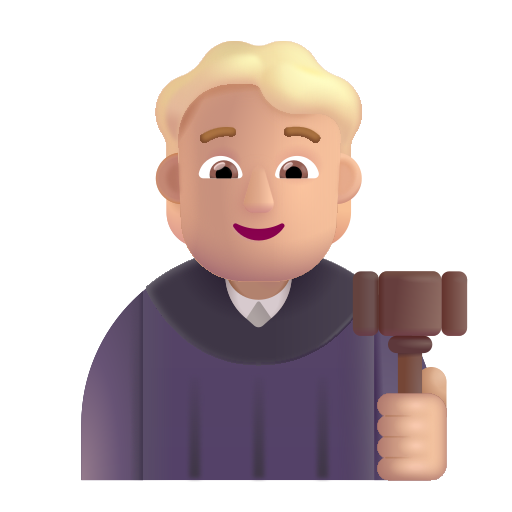
judge color  light